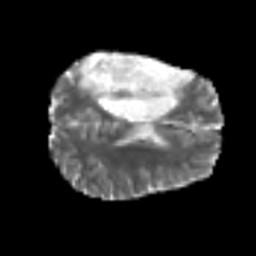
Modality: MD
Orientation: axial
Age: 50
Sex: male
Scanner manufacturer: siemens
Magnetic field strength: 3 T
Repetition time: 6.1 s
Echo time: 0.101 s